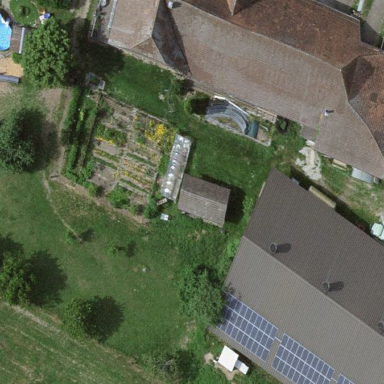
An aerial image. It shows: Farm building.